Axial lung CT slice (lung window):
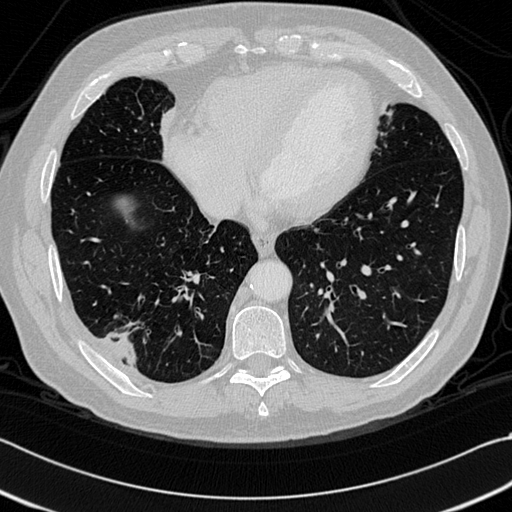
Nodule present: no